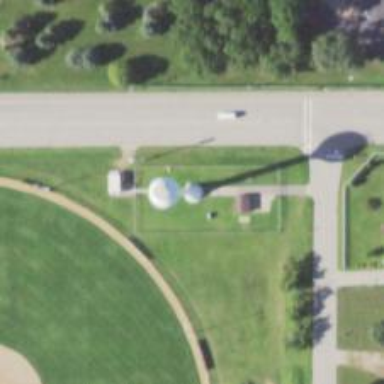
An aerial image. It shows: Water tower that is man-made.